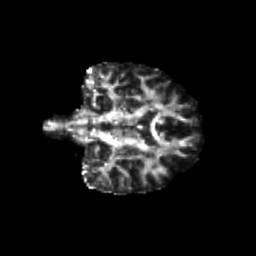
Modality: FA
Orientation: coronal
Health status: healthy
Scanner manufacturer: philips
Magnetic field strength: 3 T
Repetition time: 9.75 s
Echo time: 0.092 s